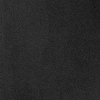
Atmospheric dust classification: dusty